Question: Currently I am working on vbs that opens a webpage, enters a login, logs in, enters some information, and receives a randomly generated CD Key.
Is there any way I can copy this CD key? using 'ie.document.getelementbyid' I cant find any ID Associated with the CD key, only with the whole text box containing the CD Key.
Is there any way to specify precisely where on the webpage what I want is? Like choose the text I want to copy from the line its on in the website?
The CD key is always random. The only constant is it will be in a cell, and it has hyphens (like any CD Key)
I just need to extract the CD Key so I can store it in a text file etc. like in the example below

Edit:
Code so far:
'''
Set IE = CreateObject("InternetExplorer.Application")
IE.Visible = 1
IE.navigate "xxxx"
Do While (IE.Busy)
WScript.Sleep 100
Loop
Set Helem = IE.document.getElementByID("UserNameTextBox")
Helem.Value = "xxxxx"
Set Helem = IE.document.getElementByID("PasswordTextBox")
Helem.Value = "xxxxx"
Set Helem = IE.document.getElementByID("Button1")
Helem.Click
Do While (IE.Busy)
WScript.Sleep 100
Loop
Set Helem = IE.document.getElementByID("generateECodes_PackageDropdown")
Helem.Value = "430"
IE.Document.getElementByID("generateECodes_PackageDropdown").FireEvent ("onChange")
WScript.Sleep 500
Do While (IE.Busy)
WScript.Sleep 500
Loop
Set Helem = IE.document.getElementByID("generateECodes_TermDropdown")
Helem.Value = "5"
IE.Document.getElementByID("generateECodes_TermDropdown").FireEvent ("onChange")
Do While (IE.Busy)
WScript.Sleep 500
Loop
Set Helem = IE.document.getElementByID("generateECodes_Languages")
Helem.Value = "29"
IE.Document.getElementByID("generateECodes_Languages").FireEvent ("onChange")
Do While (IE.Busy)
WScript.Sleep 500
Loop
Set Helem = IE.document.getElementByID("generateECodes_StoreNumber")
Helem.Value = "230"
IE.Document.getElementByID("generateECodes_StoreNumber").FireEvent ("onChange")
Do While (IE.Busy)
WScript.Sleep 500
Loop
Set Helem = IE.document.getElementByID("generateECodes_Required")
Helem.Value = "1"
Do While (IE.Busy)
WScript.Sleep 500
Loop
Set Helem = IE.document.getElementByID("generateECodes_Button")
Helem.Click
Do While (IE.Busy)
WScript.Sleep 500
Loop
Set Helem = IE.document.getElementByID("generateECodes_Table")
Do While (IE.Busy)
WScript.Sleep 100
Loop
dim filesys, filetxt, getname, path
Set filesys = CreateObject("Scripting.FileSystemObject")
Set filetxt = filesys.CreateTextFile("c:\Something.txt", True)
path = filesys.GetAbsolutePathName("c:\Something.txt")
getname = filesys.GetFileName(path)
filetxt.WriteLine("Password: "+Helem)
filetxt.WriteLine("Brugernavn: "+Helem)
filetxt.Close
'''
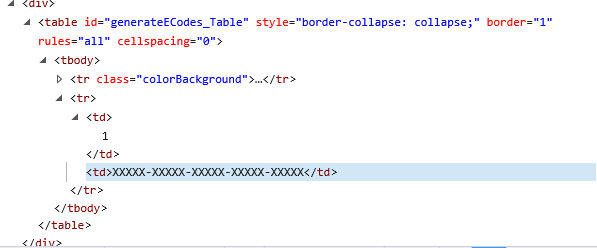
Answer: Enumerate the '<td>' elements from the table you already fetched, and check if the 'innerText' matches the pattern for a CD key:
'''
...
Set Helem = IE.document.getElementByID("generateECodes_Table")
Set re = New RegExp
re.Pattern = "\w{5}(-\w{5}){4}"
re.IgnoreCase = True
For Each td In Helem.getElementsByTagName("td")
If re.Test(td.innerText) Then cdKey = td.innerText
Next
...
'''